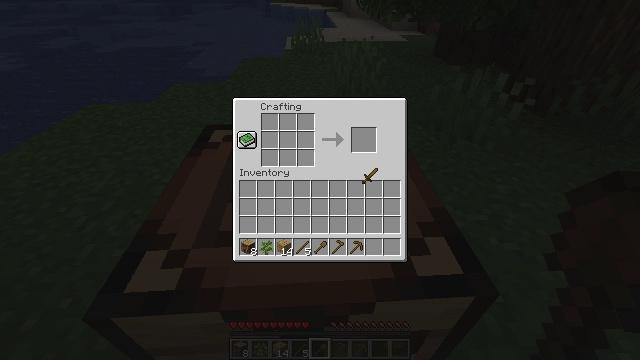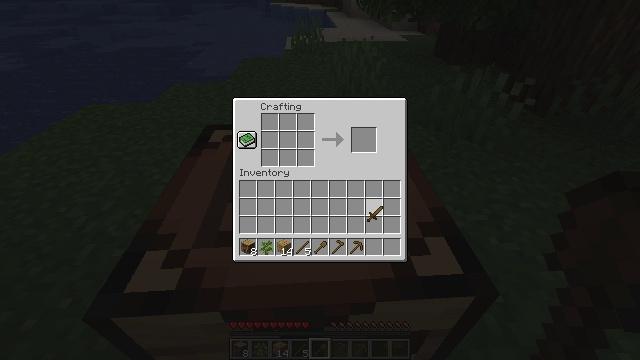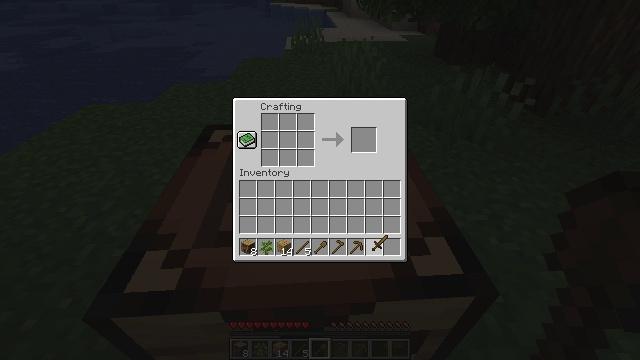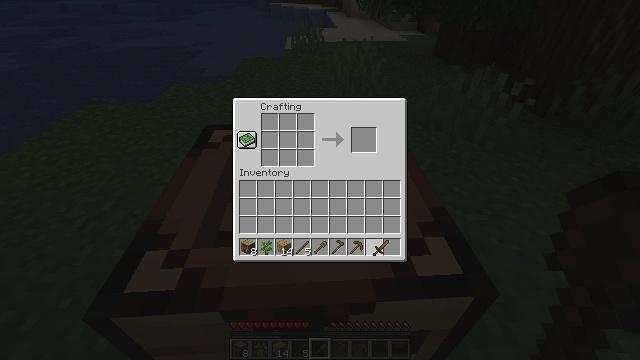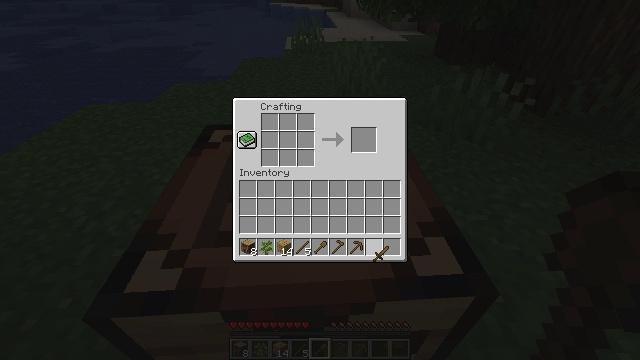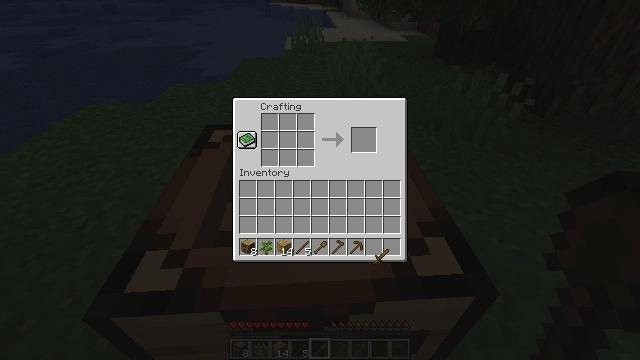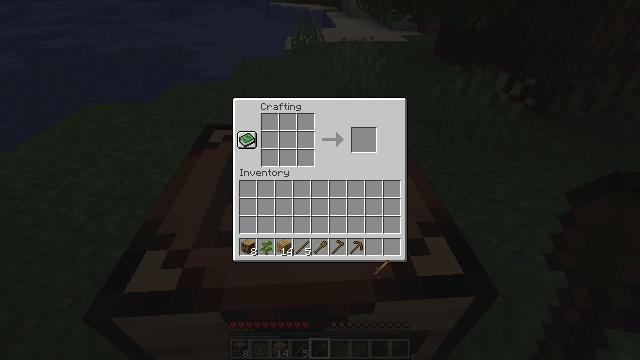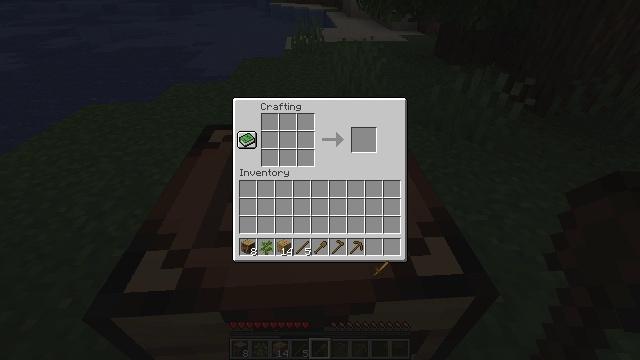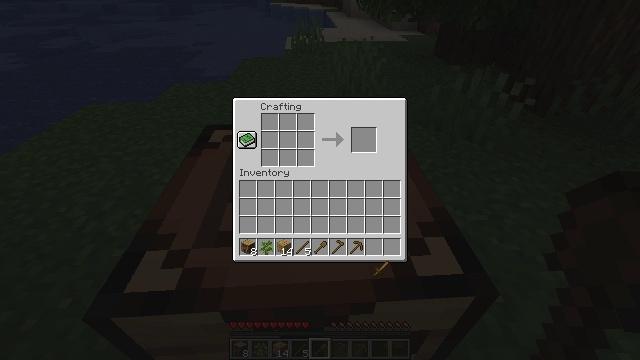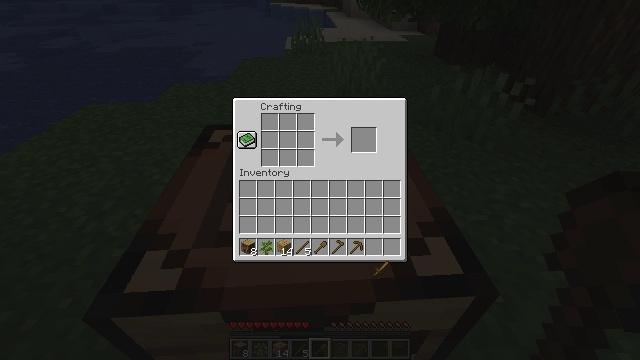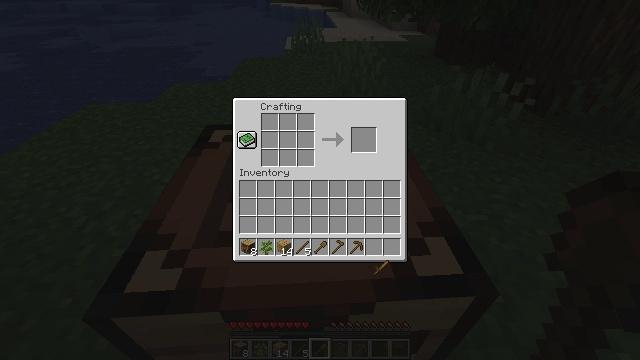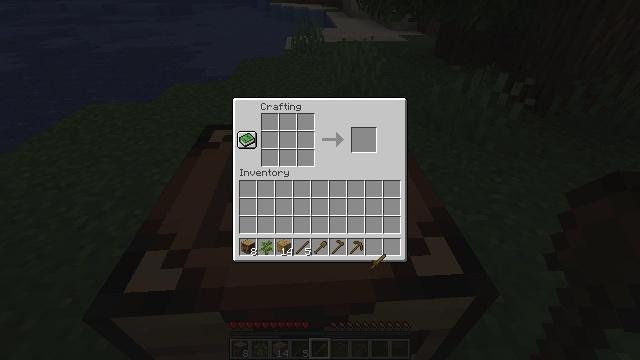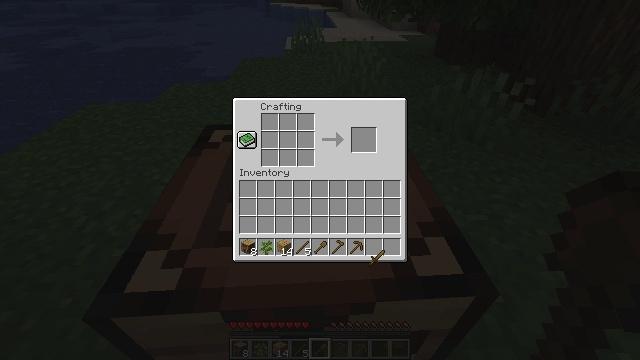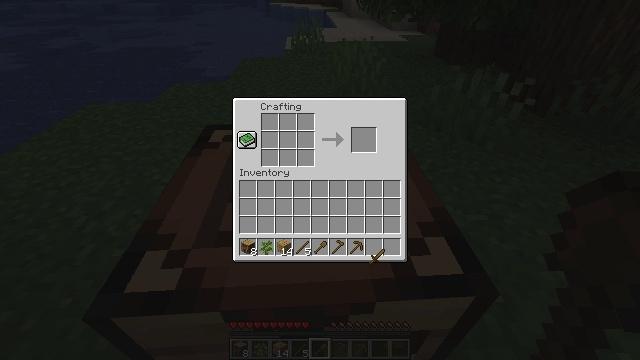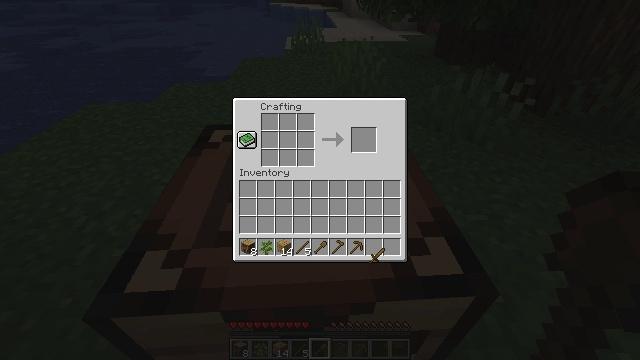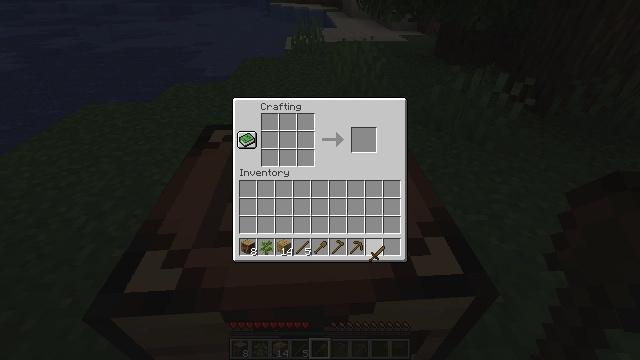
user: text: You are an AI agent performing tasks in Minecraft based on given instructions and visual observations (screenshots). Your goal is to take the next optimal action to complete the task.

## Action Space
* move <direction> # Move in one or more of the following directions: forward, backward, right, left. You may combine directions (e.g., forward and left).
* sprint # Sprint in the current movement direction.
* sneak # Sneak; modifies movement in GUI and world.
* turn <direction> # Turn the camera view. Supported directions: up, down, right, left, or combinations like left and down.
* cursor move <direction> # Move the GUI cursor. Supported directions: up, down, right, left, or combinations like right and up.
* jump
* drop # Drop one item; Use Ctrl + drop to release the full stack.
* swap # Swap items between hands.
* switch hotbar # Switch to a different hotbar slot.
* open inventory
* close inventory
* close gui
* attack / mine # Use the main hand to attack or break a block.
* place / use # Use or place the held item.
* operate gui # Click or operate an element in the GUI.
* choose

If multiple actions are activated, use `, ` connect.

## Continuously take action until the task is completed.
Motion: motion action
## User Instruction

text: Mine block crafting table.
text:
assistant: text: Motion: cursor move down, operate gui, open gui
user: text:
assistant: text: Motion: cursor move down, operate gui
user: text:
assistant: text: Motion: operate gui
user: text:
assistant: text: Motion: operate gui
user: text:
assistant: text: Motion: operate gui
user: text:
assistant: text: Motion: cursor move down, operate gui
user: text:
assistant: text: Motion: operate gui
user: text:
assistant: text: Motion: operate gui
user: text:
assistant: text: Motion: operate gui
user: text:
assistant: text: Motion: operate gui
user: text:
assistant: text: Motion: operate gui
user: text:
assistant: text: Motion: operate gui
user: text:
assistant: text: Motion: operate gui
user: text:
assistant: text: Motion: operate gui
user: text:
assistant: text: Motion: operate gui
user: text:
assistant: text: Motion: operate gui
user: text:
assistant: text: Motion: operate gui
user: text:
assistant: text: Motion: operate gui
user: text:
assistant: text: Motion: operate gui
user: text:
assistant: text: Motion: operate gui
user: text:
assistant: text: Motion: operate gui
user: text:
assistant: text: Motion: no_op
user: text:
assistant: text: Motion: no_op
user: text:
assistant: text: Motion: no_op
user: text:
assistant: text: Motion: no_op
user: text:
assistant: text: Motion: no_op
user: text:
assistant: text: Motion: no_op
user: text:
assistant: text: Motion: no_op
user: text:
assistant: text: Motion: no_op
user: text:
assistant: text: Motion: no_op